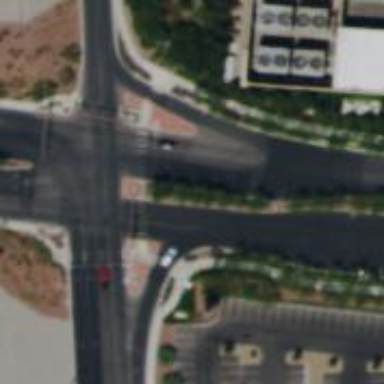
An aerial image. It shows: Solid stop line on the road.